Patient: sex M, age 69
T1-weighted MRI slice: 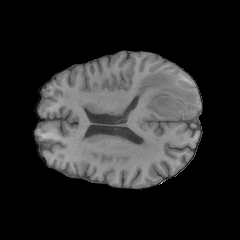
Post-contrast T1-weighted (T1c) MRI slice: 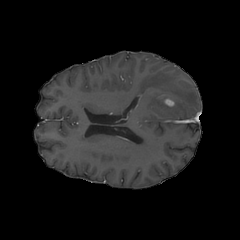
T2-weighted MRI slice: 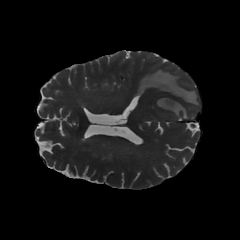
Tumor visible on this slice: yes
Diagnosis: Glioblastoma, IDH-wildtype
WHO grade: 4